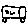
Label: car